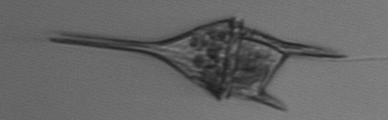
Label: Tripos_lineatus